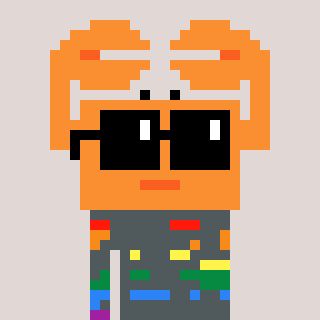
a pixel art character with square black sunglasses, a crab-shaped head and a computerblue-colored body on a warm background